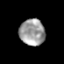
Tissue: prostate
Cell type: Epithelial cells
Senescence score: 0.1989
Nuclear area (px): 658
Mean DAPI intensity: 155.818